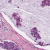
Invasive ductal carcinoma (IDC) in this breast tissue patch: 1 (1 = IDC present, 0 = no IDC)